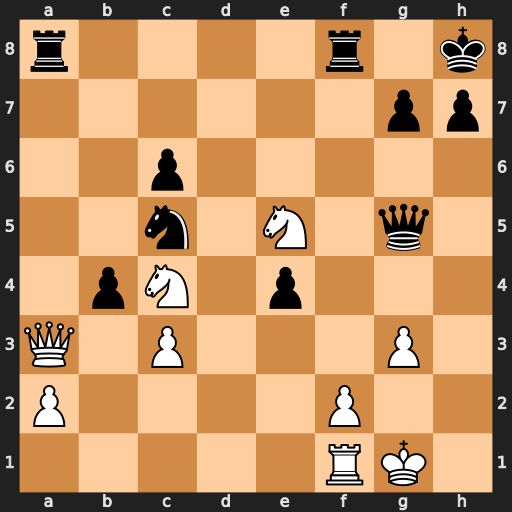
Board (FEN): r4r1k/6pp/2p5/2n1N1q1/1pN1p3/Q1P3P1/P4P2/5RK1
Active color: w
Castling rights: -
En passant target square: -
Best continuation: Qxa8 Rxa8 Nf7+ Kg8 Nxg5